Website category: book
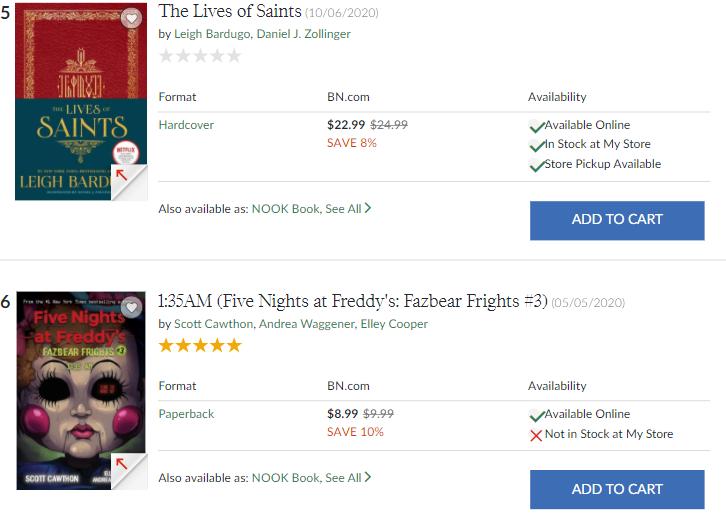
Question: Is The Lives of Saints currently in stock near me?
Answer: yes

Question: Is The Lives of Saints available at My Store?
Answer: yes

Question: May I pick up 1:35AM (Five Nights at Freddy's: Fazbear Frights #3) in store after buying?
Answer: no

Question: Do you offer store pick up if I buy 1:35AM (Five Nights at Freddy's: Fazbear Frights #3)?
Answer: no

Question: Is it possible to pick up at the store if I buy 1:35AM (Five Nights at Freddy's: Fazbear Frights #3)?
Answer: no

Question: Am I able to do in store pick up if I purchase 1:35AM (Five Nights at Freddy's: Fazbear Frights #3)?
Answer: no

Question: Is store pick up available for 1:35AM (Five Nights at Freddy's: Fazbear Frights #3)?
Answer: no

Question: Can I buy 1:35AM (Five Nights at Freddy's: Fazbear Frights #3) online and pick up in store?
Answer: no

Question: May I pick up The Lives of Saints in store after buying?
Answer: yes

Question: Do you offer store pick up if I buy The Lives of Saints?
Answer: yes

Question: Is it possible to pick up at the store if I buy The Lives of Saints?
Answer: yes

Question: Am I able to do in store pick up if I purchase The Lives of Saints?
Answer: yes

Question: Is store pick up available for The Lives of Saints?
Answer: yes

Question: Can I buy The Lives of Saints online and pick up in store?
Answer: yes